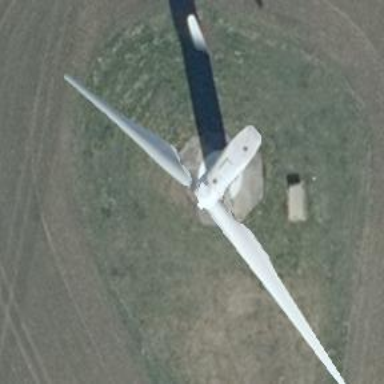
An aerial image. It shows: Wind generator with horizontal axis. The generator is wind turbine.